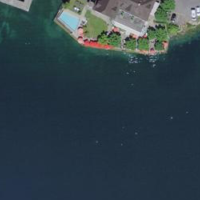
EUNIS habitat code: 14
Species observed at this site:
Chroicocephalus ridibundus
Phalacrocorax carbo
Corvus corone
Larus michahellis
Cygnus olor
Podiceps cristatus
Fulica atra
Anas platyrhynchos
Hirundo rustica